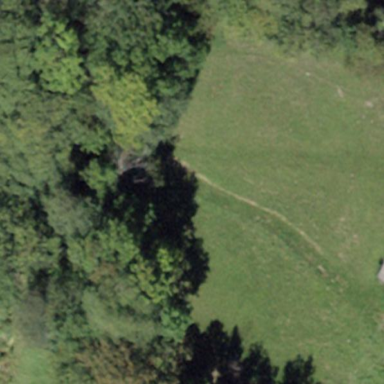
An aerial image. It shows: Forest area.